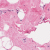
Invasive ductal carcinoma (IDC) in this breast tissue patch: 0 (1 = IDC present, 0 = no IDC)